Interaction volume radius: 10 \u00c5
Interaction volume height: 10 \u00c5
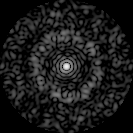
Disorder parameter: 0.8031